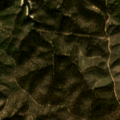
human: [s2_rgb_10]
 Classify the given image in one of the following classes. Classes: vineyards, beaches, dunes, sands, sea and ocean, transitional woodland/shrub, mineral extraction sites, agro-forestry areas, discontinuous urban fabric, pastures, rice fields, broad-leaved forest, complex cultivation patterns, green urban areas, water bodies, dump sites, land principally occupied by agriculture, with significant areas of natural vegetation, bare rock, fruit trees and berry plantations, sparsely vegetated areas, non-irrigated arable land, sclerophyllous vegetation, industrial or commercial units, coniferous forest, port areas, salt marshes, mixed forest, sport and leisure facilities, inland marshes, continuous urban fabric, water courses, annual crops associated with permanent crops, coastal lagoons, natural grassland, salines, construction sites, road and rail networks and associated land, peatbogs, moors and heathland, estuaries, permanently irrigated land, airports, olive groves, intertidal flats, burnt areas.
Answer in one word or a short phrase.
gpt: agro-forestry areas, broad-leaved forest, transitional woodland/shrub, water bodies